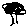
Label: tree